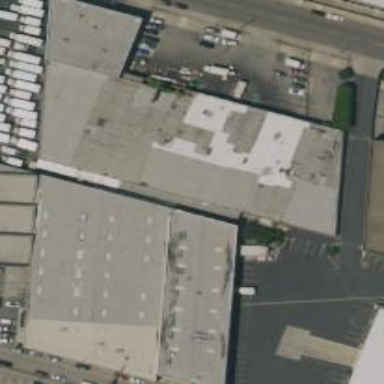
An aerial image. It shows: Warehouse.